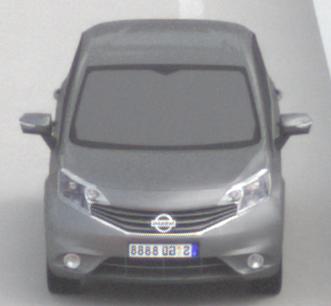
Make: Nissan
Model: Note 1.2
Detailed model: Note (E12) (10/13 - 12/16)
Model produced from: 2013/10
Model produced until: 2015/09
Doors: 5
Color: gray
Road condition: dry road
Daytime: morning or afternoon
Contrast: low contrast